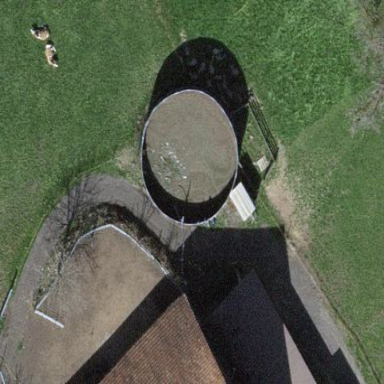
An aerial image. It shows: Silo.